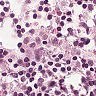
Metastatic tissue present: no